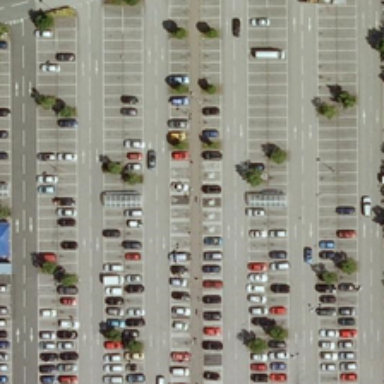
Few vehicles parked in the parking lot surrounded by trees .